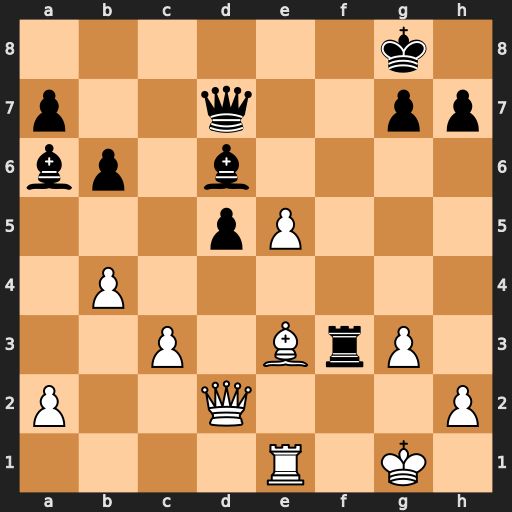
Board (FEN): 6k1/p2q2pp/bp1b4/3pP3/1P6/2P1BrP1/P2Q3P/4R1K1
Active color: w
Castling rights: -
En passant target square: -
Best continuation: Qxd5+ Qf7 Qxf7+